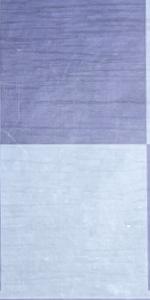
Label: Empty